Question: I want to create a android widget like the Notification box in android.
Image is pasted below. How to achieve this.
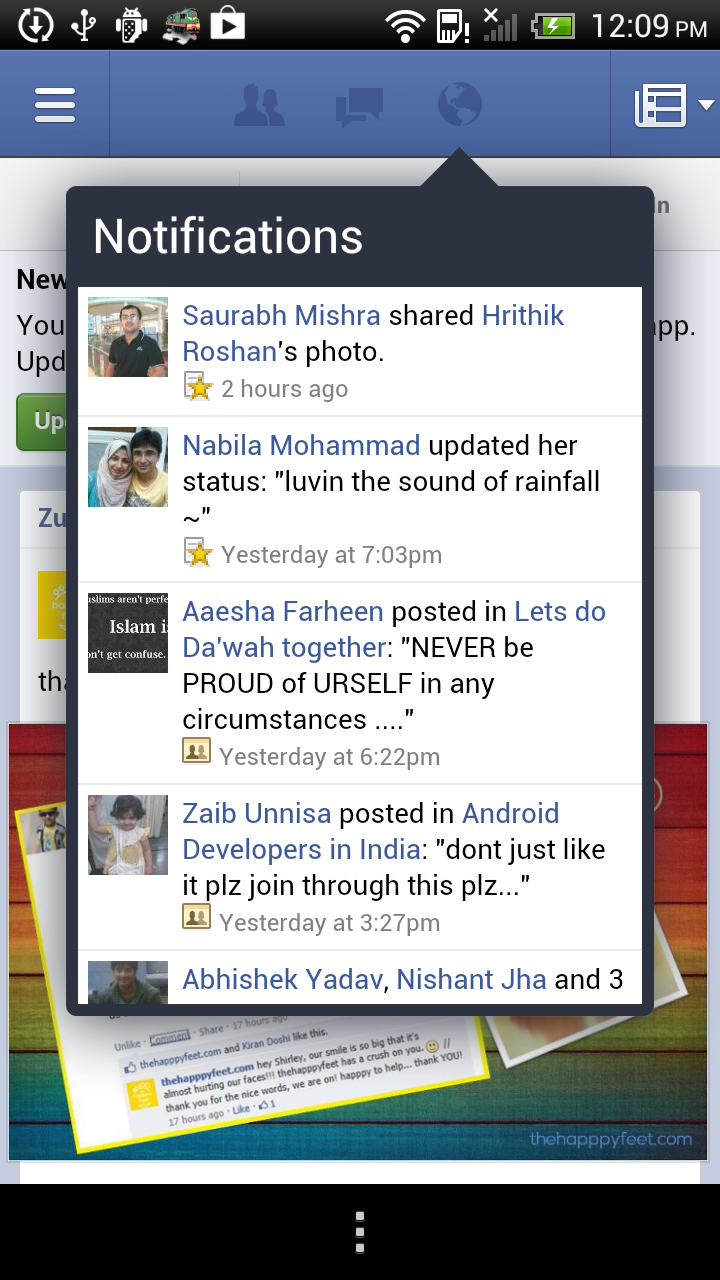
Answer: You can see this example for Creating custom tooltip popup window

<URL>
and also try <URL> example